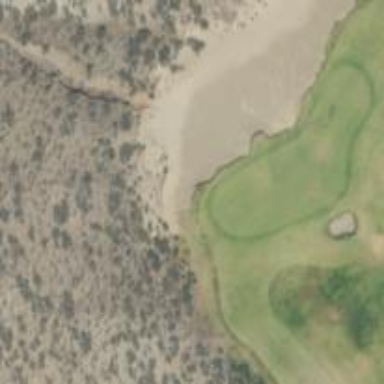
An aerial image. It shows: View of golf hole.